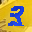
Label: 3